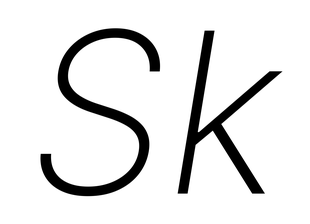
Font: Inter-Italic_ExtraLight_Italic